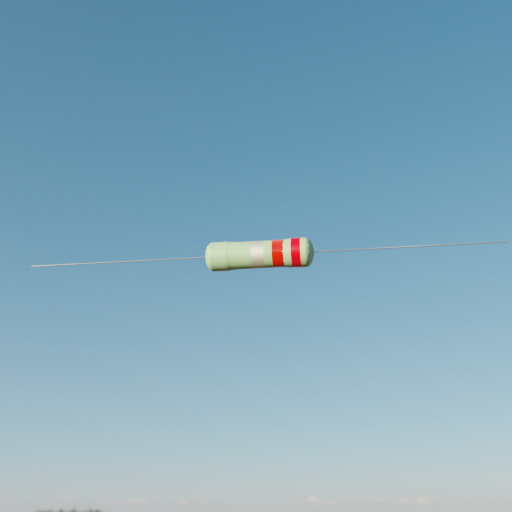
Resistor colour bands (in order): silver, red, red